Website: macys
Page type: customer-info-address
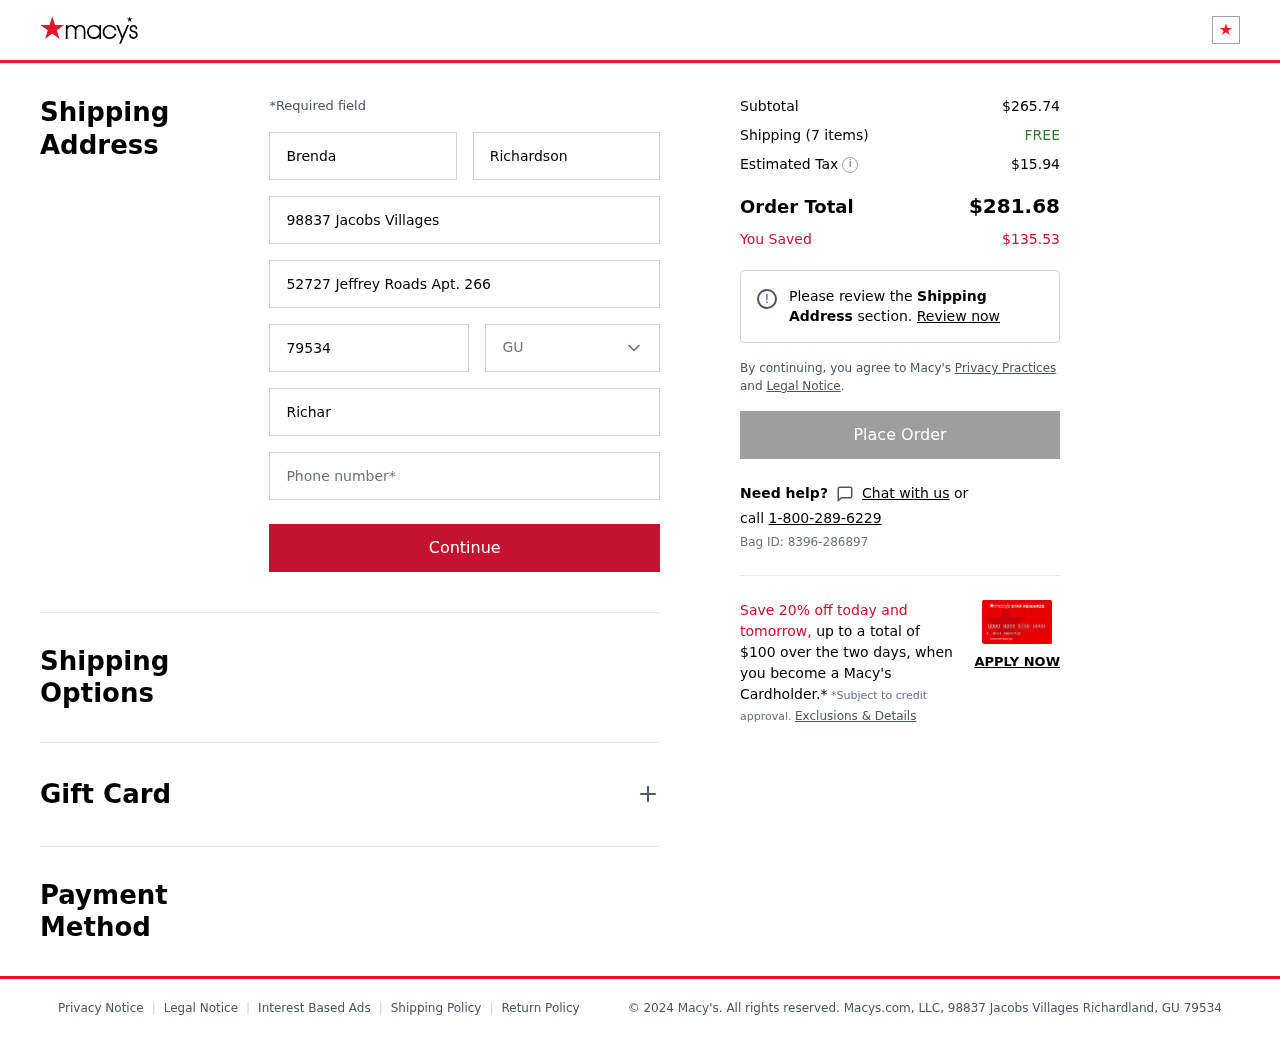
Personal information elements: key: PII_CITY
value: Richardland
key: PII_FIRSTNAME
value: Brenda
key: PII_LASTNAME
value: Richardson
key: PII_PHONE
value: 2713648881
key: PII_POSTCODE
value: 79534
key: PII_STATE
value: GU
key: PII_STREET
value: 98837 Jacobs Villages
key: PII_STREET2
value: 52727 Jeffrey Roads Apt. 266
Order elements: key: ORDER_SUBTOTAL
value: $265.74
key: ORDER_NUM_ITEMS
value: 7
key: ORDER_SHIPPING_COST
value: FREE
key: ORDER_TAX
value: $15.94
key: ORDER_TOTAL
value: $281.68
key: ORDER_SAVINGS
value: $135.53
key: ORDER_BAG_ID
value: Bag ID: 8396-286897